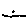
Label: moon